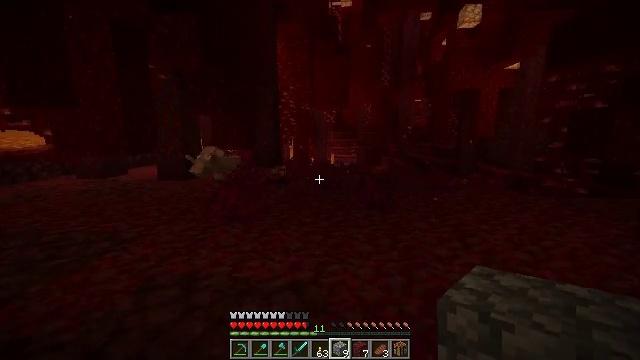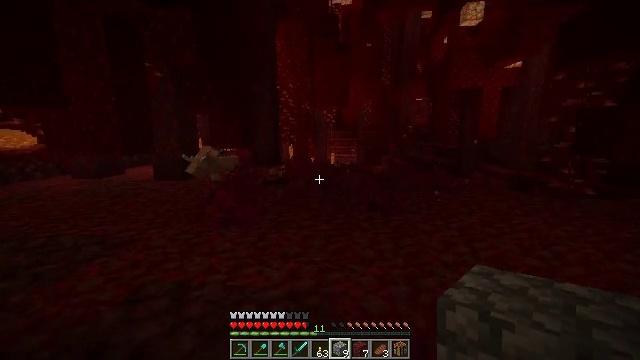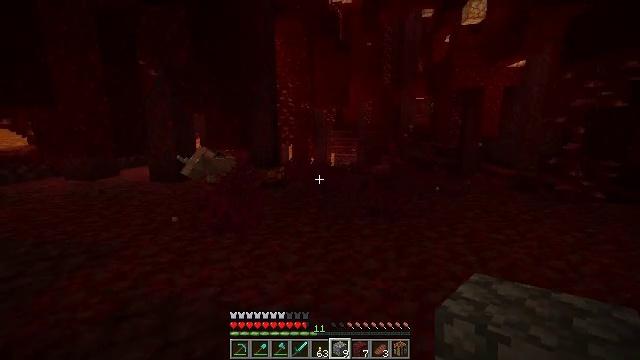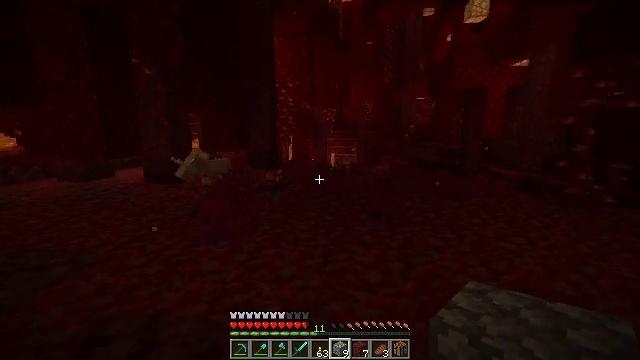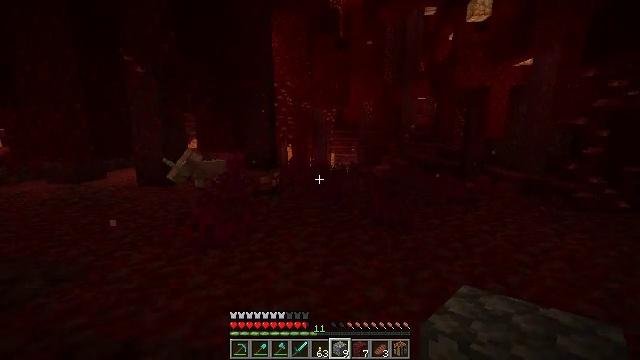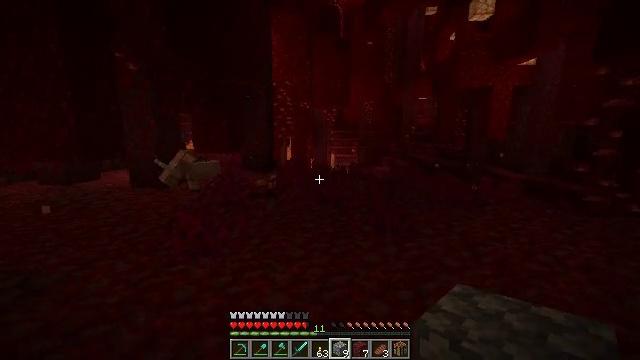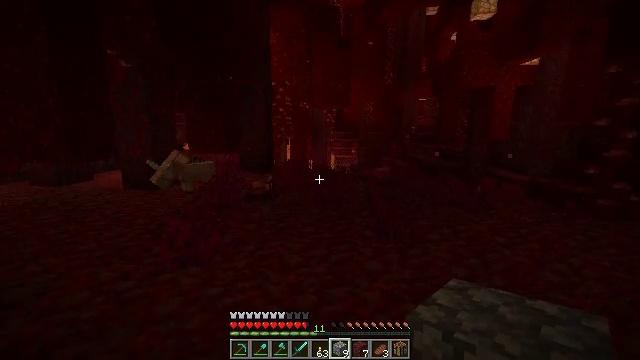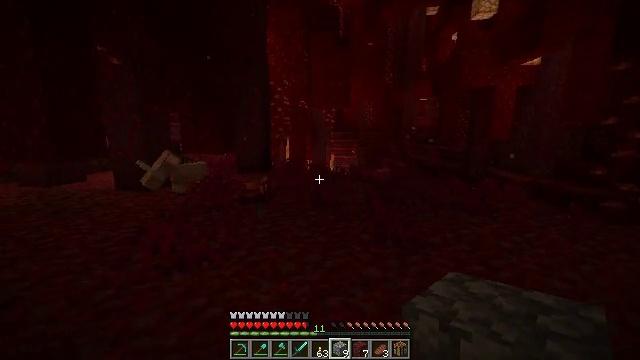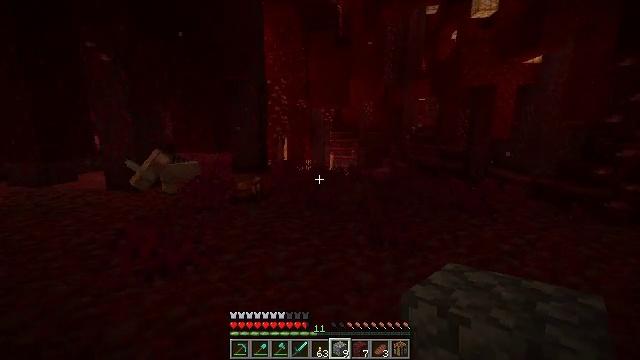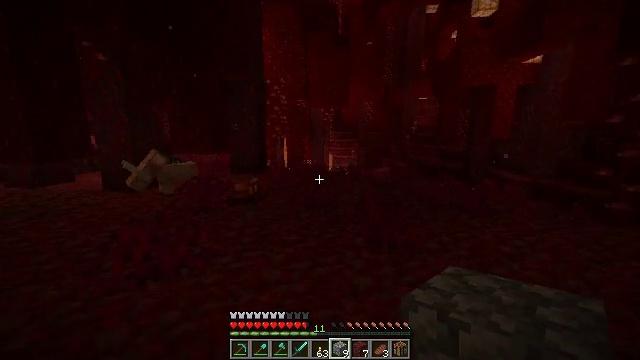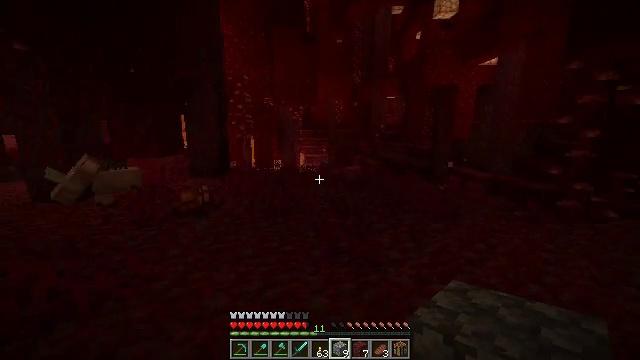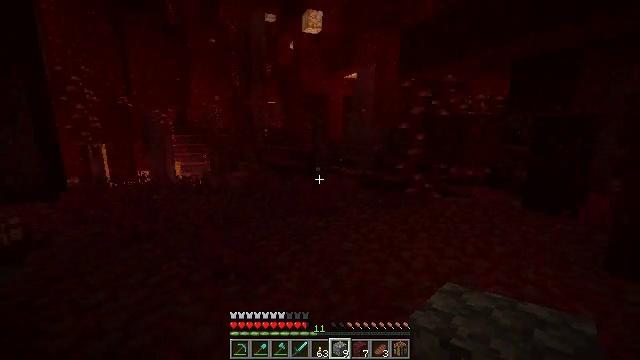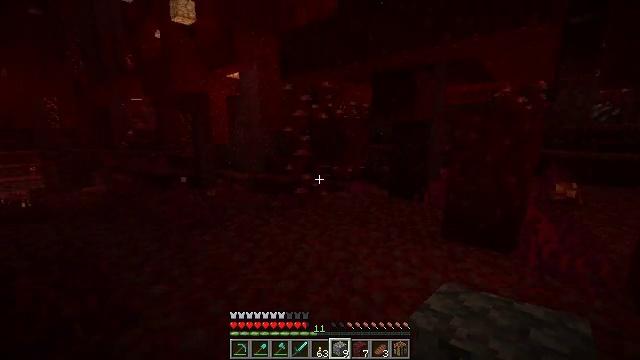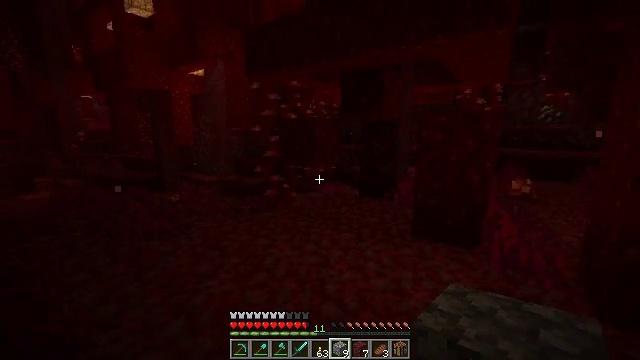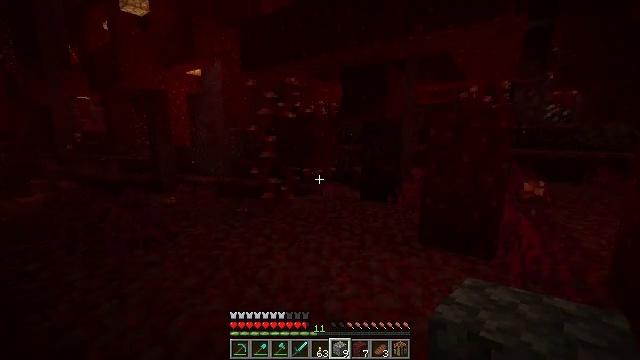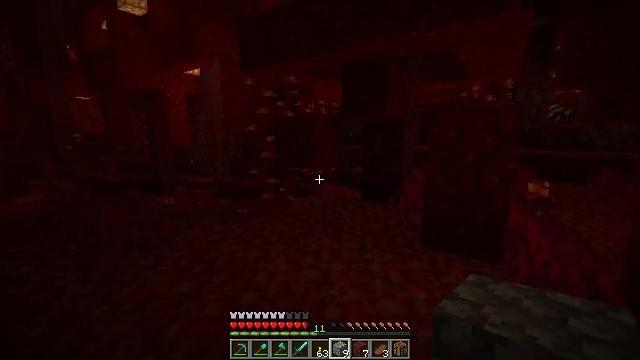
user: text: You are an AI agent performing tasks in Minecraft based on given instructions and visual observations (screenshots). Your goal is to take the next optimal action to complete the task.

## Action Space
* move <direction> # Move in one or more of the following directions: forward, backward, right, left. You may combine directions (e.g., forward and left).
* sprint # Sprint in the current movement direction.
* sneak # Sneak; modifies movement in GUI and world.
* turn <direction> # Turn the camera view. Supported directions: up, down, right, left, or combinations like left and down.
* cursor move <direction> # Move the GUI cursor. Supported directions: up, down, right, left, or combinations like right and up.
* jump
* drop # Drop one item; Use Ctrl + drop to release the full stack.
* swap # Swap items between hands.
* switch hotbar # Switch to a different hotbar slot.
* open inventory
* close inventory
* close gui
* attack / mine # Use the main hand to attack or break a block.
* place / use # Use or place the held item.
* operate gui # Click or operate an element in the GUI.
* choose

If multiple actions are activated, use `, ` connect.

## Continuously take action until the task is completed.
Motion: motion action
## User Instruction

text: Gather crimson roots by holding left button.
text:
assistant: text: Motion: move forward
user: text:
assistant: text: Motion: move forward
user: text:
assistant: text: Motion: move forward
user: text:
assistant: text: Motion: move forward
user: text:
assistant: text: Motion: move forward
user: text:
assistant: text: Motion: move forward
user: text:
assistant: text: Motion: move forward and move right
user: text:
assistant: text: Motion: move forward and move right
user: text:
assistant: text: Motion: move forward and move right
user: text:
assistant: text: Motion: move forward and move right, turn right
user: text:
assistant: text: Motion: move forward and move right, turn right and up
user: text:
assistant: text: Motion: move forward and move right, turn right
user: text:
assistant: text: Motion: move forward, turn right
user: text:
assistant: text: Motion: move forward
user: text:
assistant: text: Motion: move forward
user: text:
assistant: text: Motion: move forward
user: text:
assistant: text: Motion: move forward
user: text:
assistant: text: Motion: move forward
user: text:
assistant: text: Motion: move forward
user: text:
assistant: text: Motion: move forward
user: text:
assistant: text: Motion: move forward
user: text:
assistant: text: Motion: move forward
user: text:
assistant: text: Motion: move forward, turn left
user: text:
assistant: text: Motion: move forward, turn left
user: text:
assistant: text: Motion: move forward, turn left
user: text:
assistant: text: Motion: move forward, turn left
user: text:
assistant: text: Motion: move forward
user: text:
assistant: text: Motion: move forward
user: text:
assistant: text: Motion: move forward
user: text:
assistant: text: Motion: move forward